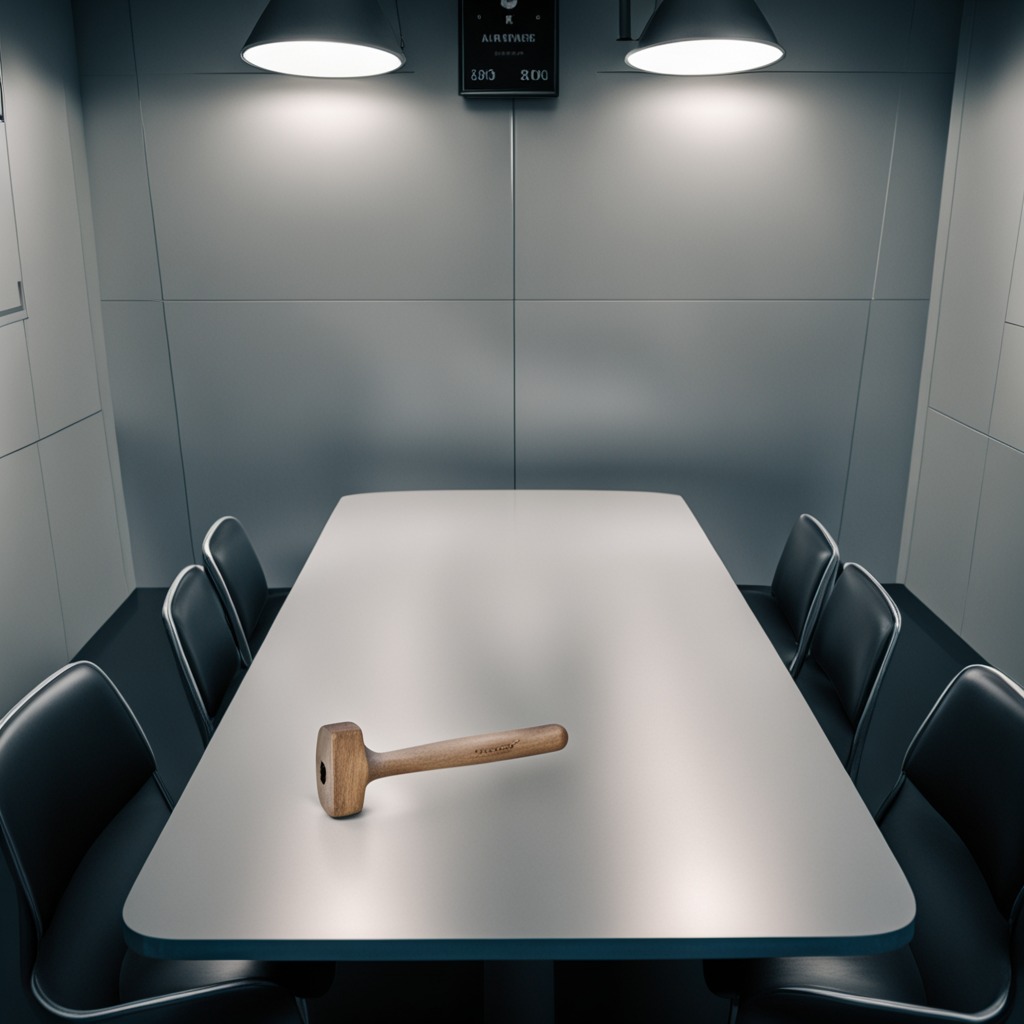
A hammer is lying on the clean empty table in a railway signal maintenance room lit by harsh overhead fluorescents photorealistic surface textures crisp shadows high dynamic range